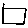
Label: square